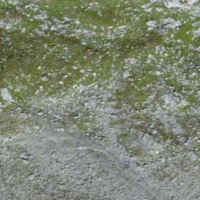
EUNIS habitat code: 48
Species observed at this site:
Oenanthe oenanthe